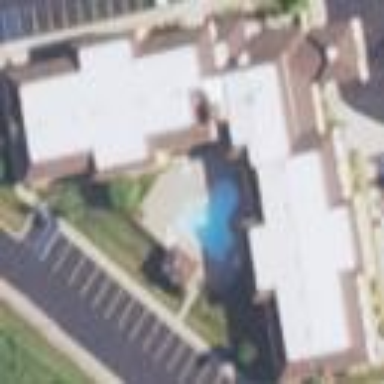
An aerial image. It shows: Hotel building.